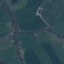
Label: Pasture